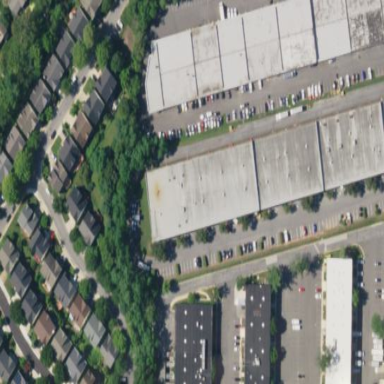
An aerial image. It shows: Commercial building.